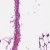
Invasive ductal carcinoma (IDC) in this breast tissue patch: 0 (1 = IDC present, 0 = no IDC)